【题型】解答题　【知识点】平面几何　【难度】easy
已知：如图, 在梯形 $ABCD$ 中, $AD // BC$, $AB = DC$, 点 $P$ 在四边形 $ABCD$ 内部, $PB = PC$, 连接 $PA$、$PD$。

(1) 求证：$\triangle APD$ 是等腰三角形；

(2) 已知点 $Q$ 在 $AB$ 上, 连接 $PQ$, 如果 $AP // CD$, $AQ = AP$, 求证：四边形 $AQPD$ 是平行四边形。
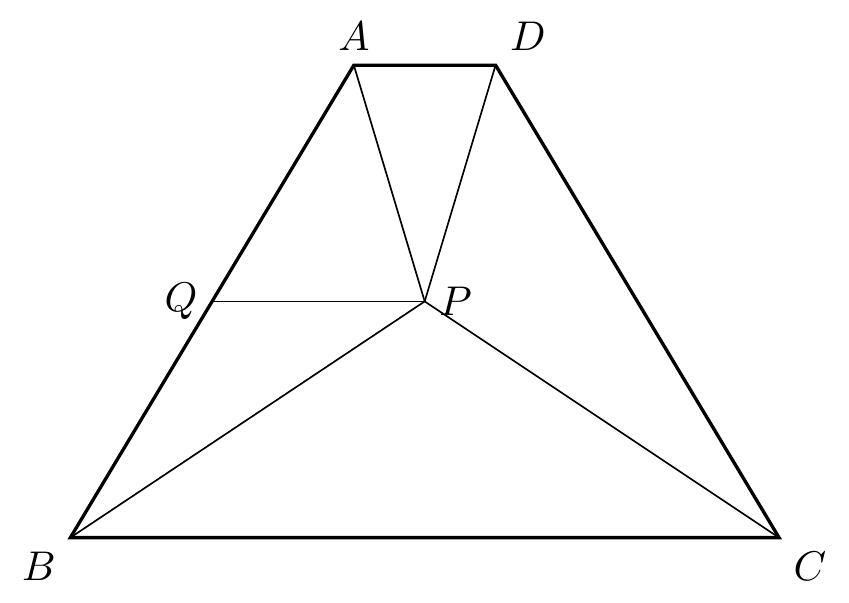
【解答】
解：(1)证明：$\because AD // BC$, $AB = DC$,

$\therefore$ 梯形 $ABCD$ 是等腰梯形,

$\therefore \angle ABC = \angle DCB$,

$\because PB = PC$,

$\therefore \angle PBC = \angle PCB$,

$\therefore \angle ABP = \angle DCP$,

在 $\triangle ABP$ 与 $\triangle DCP$ 中,

$AB = DC$,

$\angle ABP = \angle DCP$,

$PB = PC$,

$\therefore \triangle ABP \cong \triangle DCP$ (SAS),

$\therefore AP = PD$,

即 $\triangle APD$ 是等腰三角形；

(2)证明：由(1)得 $PA = PD$,

$\therefore \angle PAD = \angle PDA$,

$\because AP // CD$,

$\therefore \angle PAD + \angle CDA = 180^\circ$,

$\because$ 四边形 $ABCD$ 是等腰梯形,

$\therefore \angle BAD = \angle CDA$,

$\therefore \angle PDA + \angle BAD = 180^\circ$,

$\therefore PD // AQ$,

$\because AQ = AP$, $AP = PD$,

$\therefore PD = AQ$,

$\therefore$ 四边形 $AQPD$ 是平行四边形。